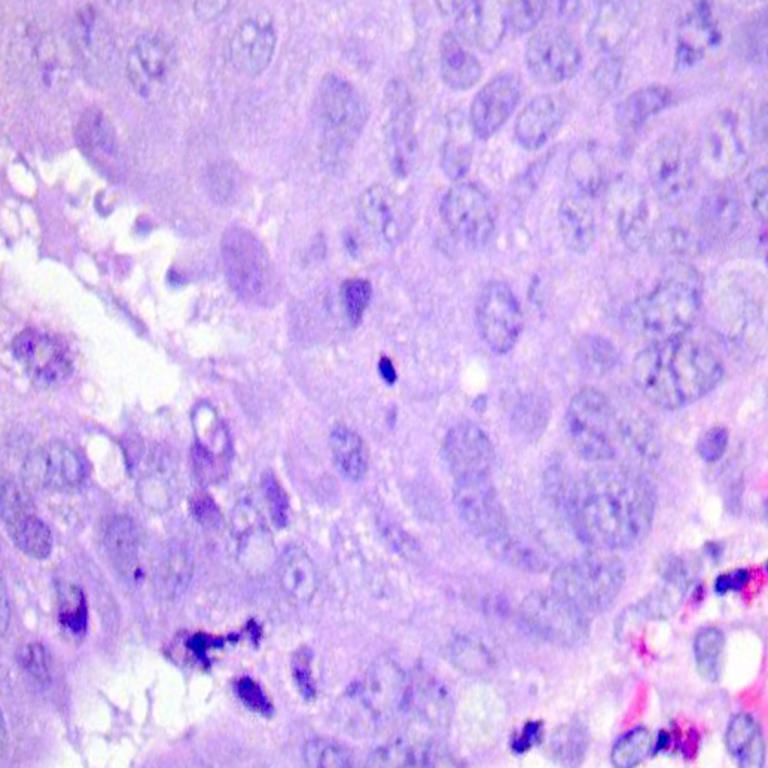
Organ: colon
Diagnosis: adenocarcinomas